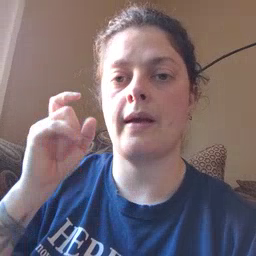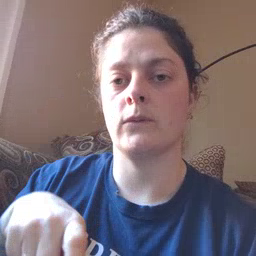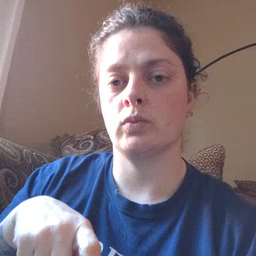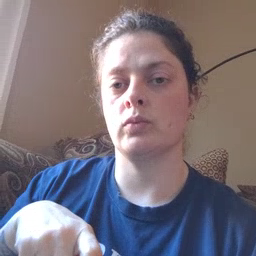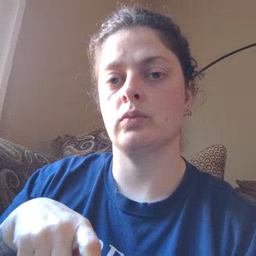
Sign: haveto